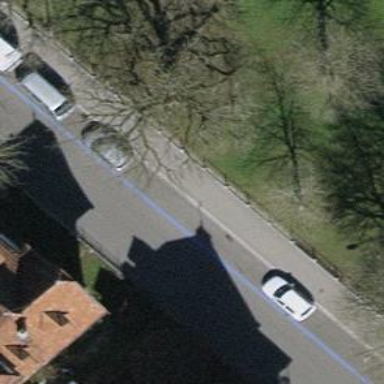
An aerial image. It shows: Parking lane with asphalt surface.